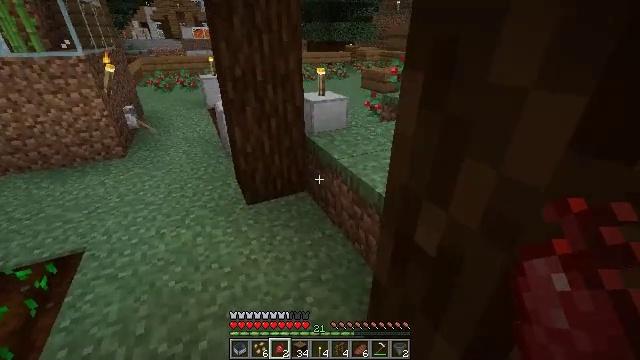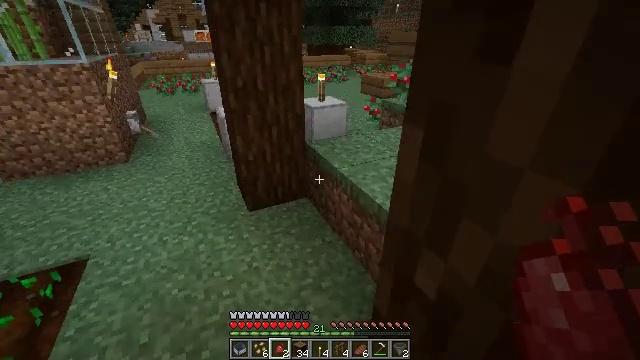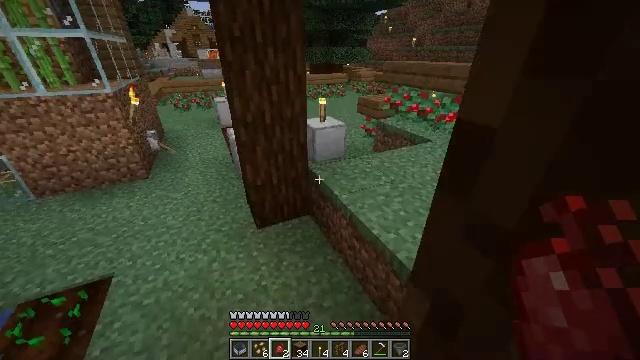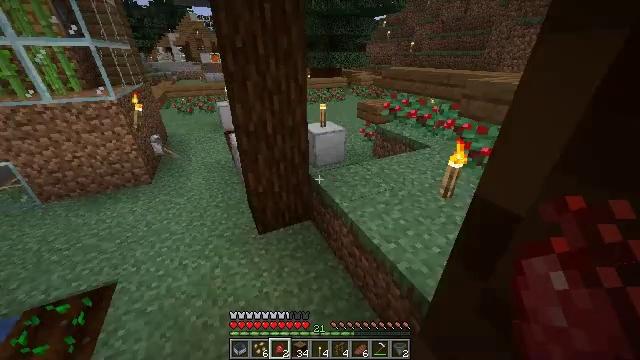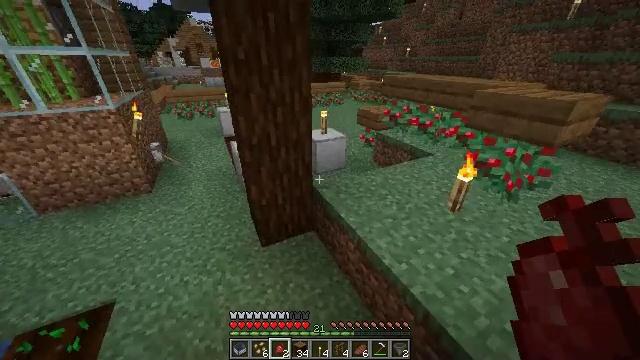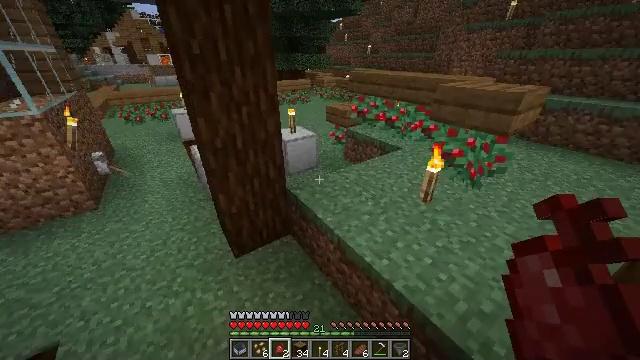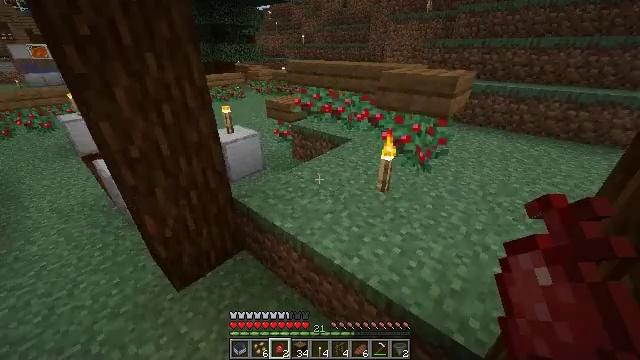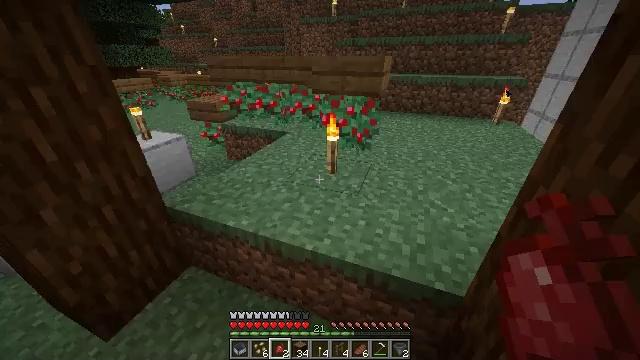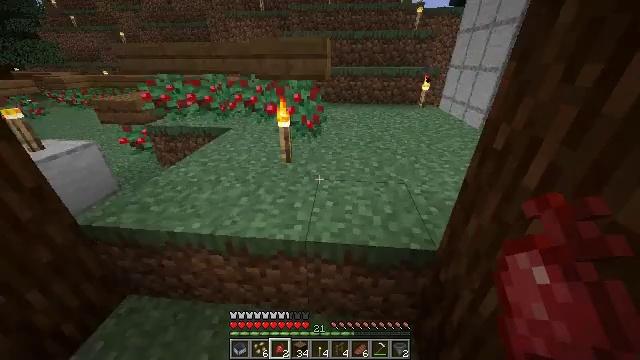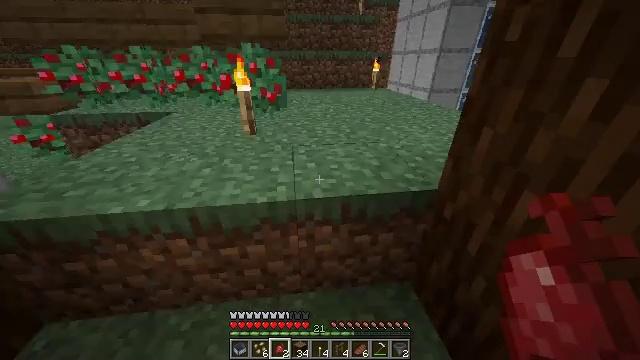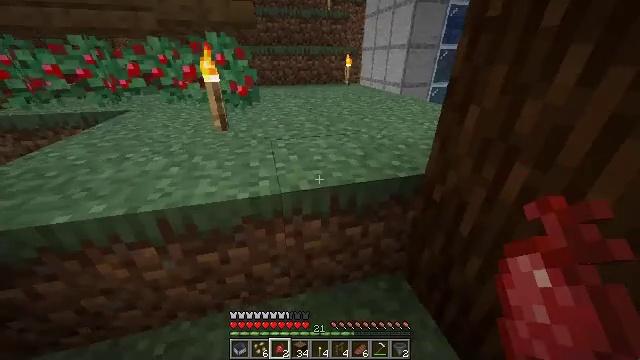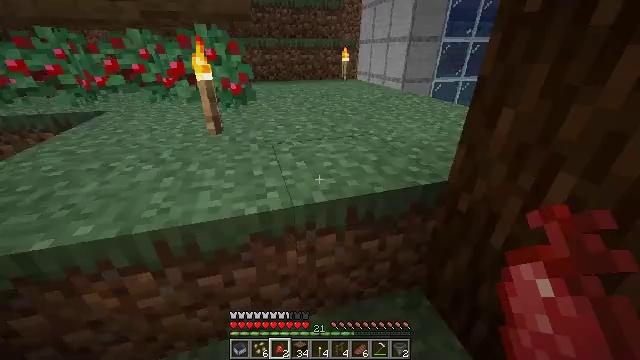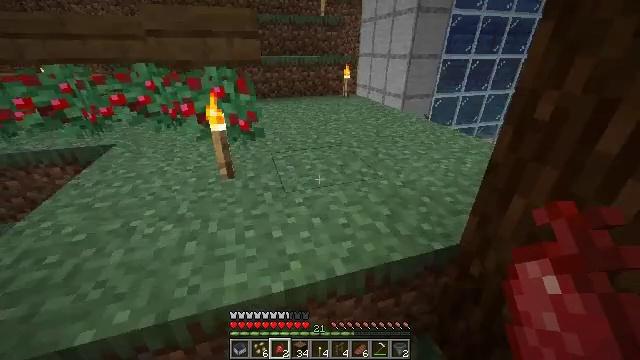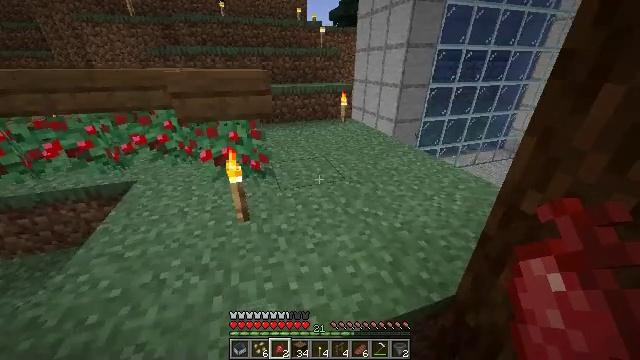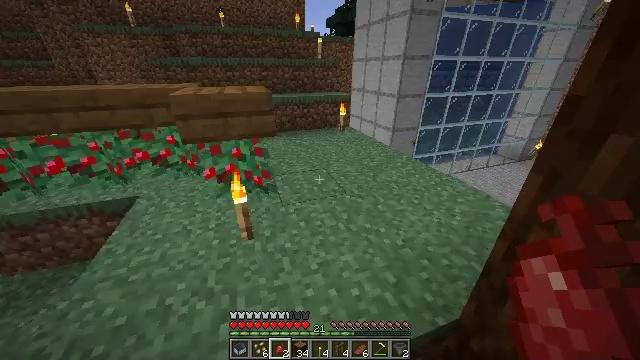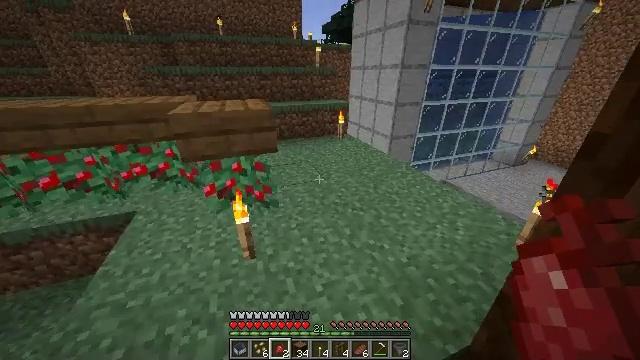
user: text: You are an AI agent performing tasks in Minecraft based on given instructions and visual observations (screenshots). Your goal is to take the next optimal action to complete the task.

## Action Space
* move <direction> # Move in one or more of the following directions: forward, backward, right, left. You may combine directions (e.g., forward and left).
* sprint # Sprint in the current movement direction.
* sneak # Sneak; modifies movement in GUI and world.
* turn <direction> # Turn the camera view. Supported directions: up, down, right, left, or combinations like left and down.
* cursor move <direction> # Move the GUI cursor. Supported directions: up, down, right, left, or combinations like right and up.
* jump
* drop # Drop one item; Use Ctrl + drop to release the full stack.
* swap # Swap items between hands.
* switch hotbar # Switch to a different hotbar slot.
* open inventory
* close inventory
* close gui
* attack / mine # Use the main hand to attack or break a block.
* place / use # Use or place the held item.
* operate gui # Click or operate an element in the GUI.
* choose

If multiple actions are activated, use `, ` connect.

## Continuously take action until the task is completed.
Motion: motion action
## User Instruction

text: Harvest beetroots from the farm.
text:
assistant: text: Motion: move forward, sprint, jump
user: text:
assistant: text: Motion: move forward, jump
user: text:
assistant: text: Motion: move forward, jump
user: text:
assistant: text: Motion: move forward, jump
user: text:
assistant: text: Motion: move forward, turn right, jump
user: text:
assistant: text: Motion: move forward and move left, turn right, jump
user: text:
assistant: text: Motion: move forward and move left, turn right, jump
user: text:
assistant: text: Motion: move forward and move left, turn right, jump
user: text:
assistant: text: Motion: move forward, turn right, jump
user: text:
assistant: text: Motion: move forward, turn right, jump
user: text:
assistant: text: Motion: move forward, turn right, jump
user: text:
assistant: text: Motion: move forward, sprint, jump
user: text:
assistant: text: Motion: move forward, sprint, turn right, jump
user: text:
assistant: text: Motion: move forward, sprint, jump
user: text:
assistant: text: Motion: move forward, sprint, jump
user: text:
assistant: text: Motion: move forward, sprint, jump
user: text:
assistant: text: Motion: move forward, sprint, turn right and up, jump
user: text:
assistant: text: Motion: move forward, turn right and up, jump
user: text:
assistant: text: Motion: move forward, jump
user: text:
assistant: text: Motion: move forward, jump
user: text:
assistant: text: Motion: move forward, jump
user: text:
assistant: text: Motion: move forward, jump
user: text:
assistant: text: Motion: move forward, jump
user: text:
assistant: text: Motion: move forward, jump
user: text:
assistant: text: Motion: move forward, sprint, jump
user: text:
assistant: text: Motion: move forward, sprint, jump
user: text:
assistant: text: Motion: move forward, sprint, jump
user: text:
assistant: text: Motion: move forward, sprint, jump
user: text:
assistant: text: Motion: move forward, sprint, turn left and up, jump
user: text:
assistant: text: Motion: move forward, turn left and up, jump